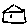
Label: house